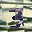
Label: 3